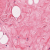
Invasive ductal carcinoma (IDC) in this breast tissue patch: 0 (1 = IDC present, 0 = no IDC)